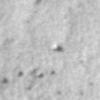
Label: no_change